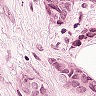
Metastatic tissue present: yes